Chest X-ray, PA view. Patient: 45 years old, sex F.
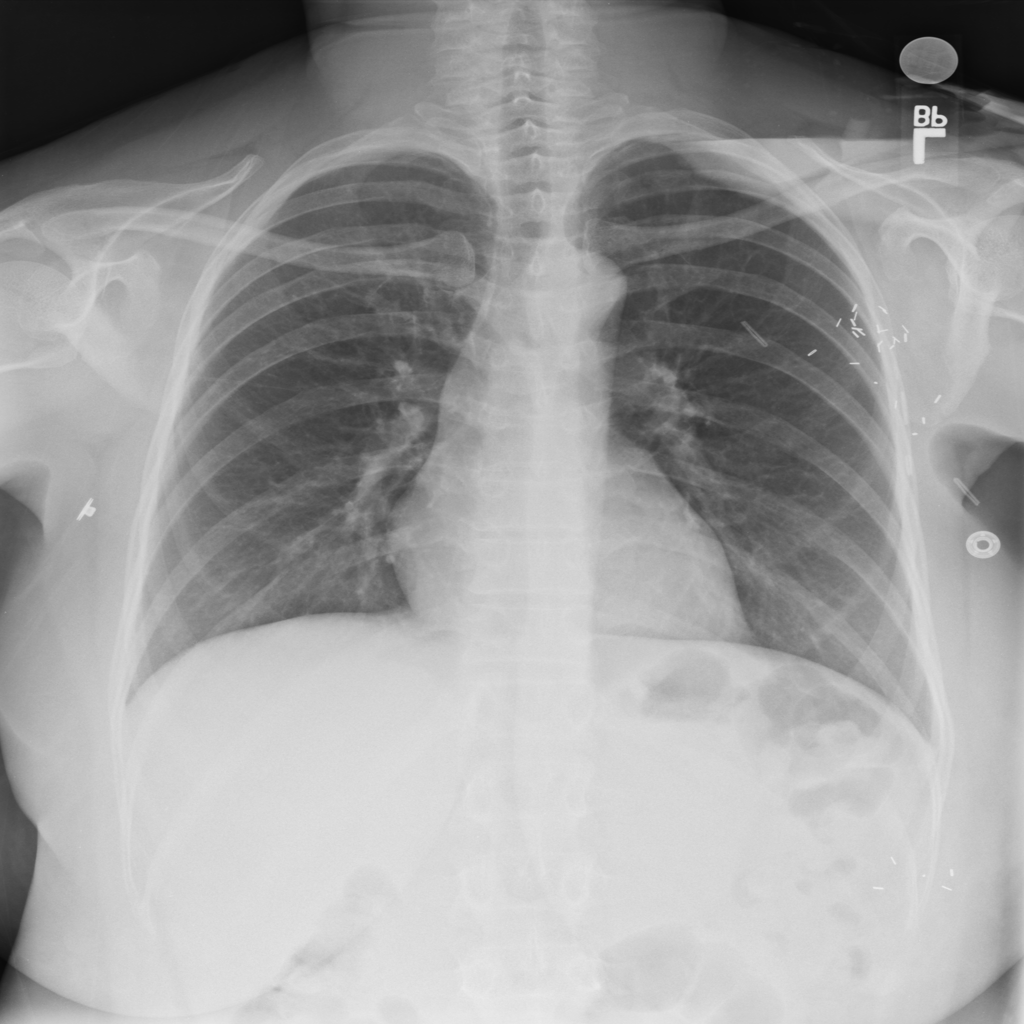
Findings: No Finding